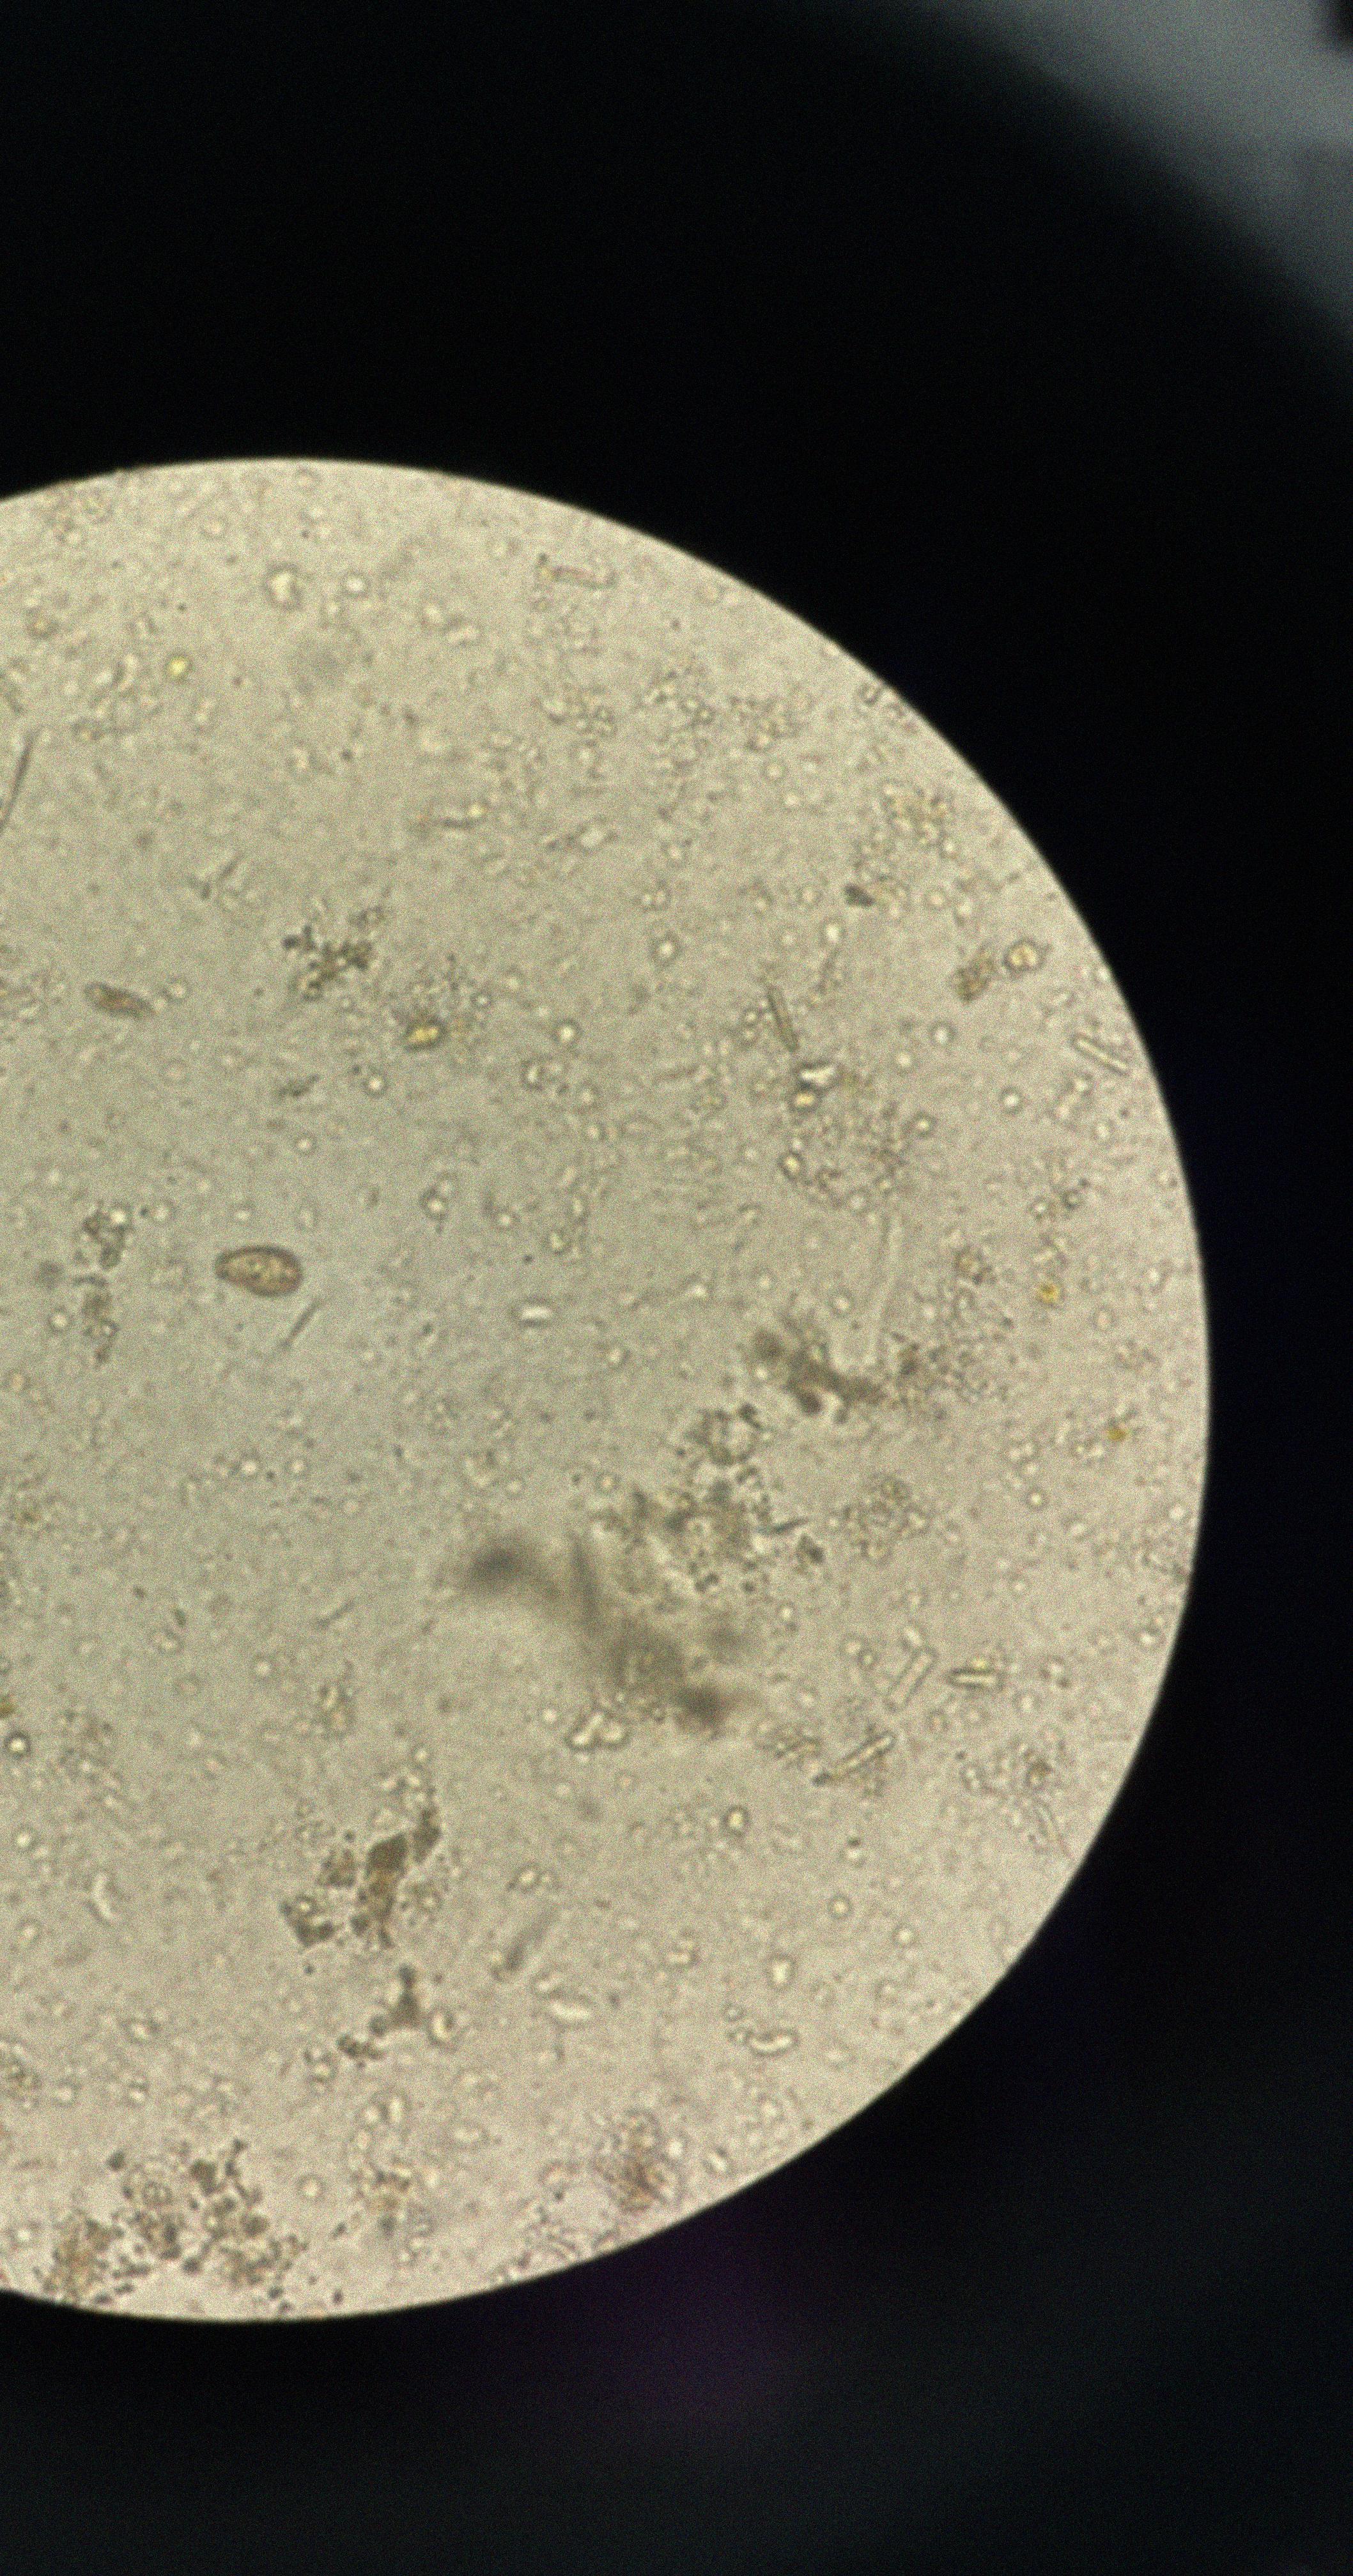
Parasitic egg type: Opisthorchis viverrine